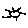
Label: sun